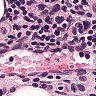
Metastatic tissue present: yes